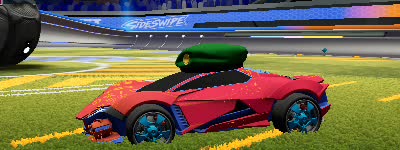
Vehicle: werewolf